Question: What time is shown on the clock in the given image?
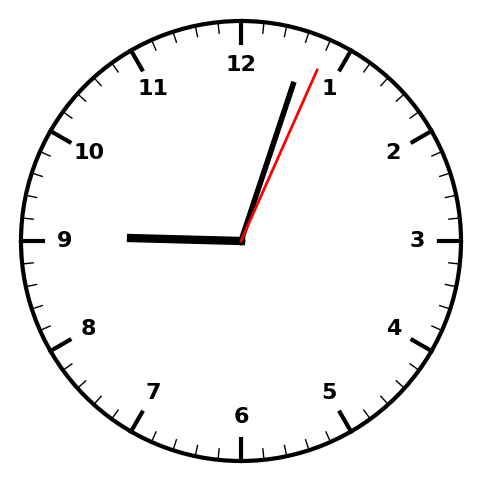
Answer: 09:03:04